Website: bh-photo
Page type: address-validator
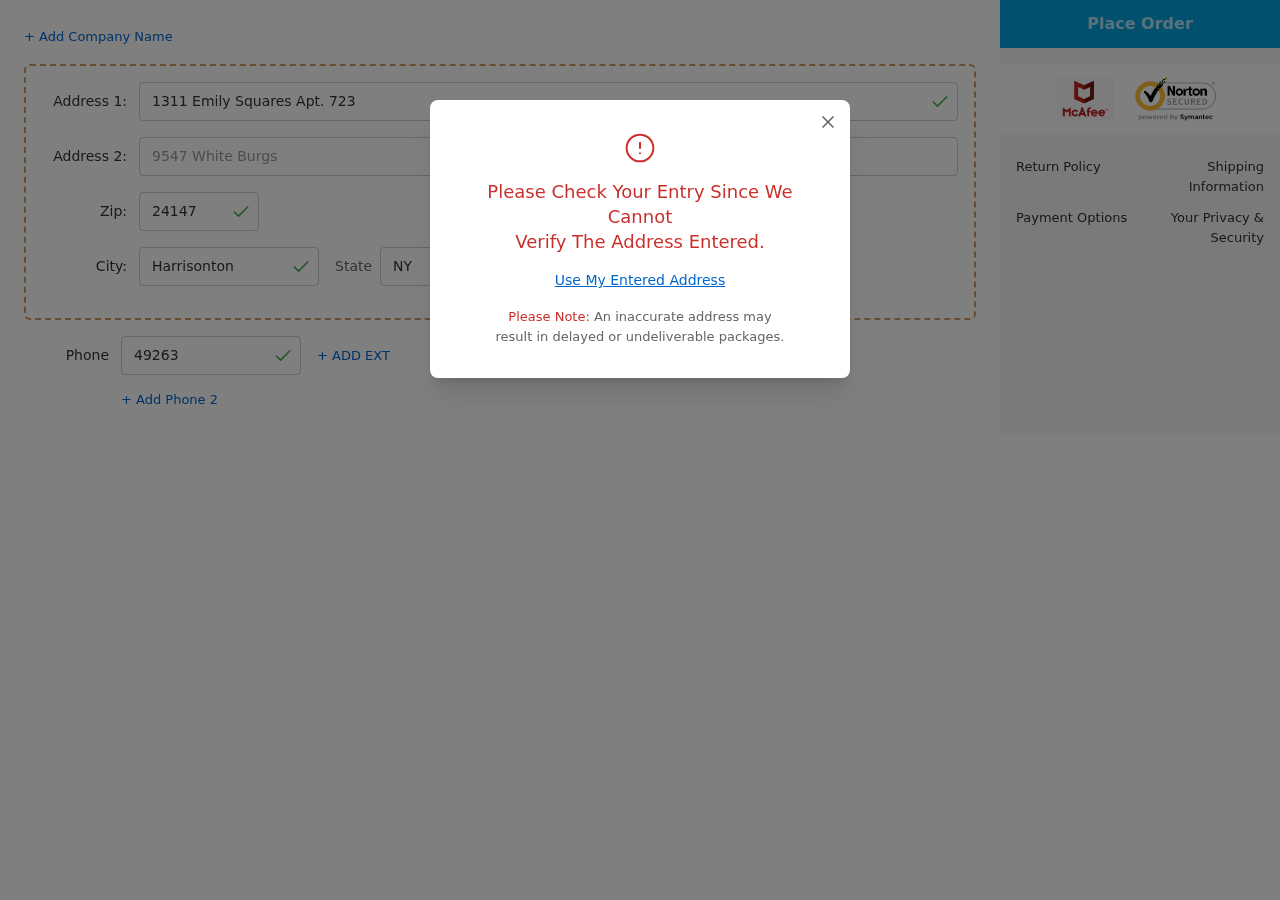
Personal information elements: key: PII_CITY
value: Harrisonton
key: PII_PHONE
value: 4926343714
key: PII_POSTCODE
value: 24147
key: PII_STATE_ABBR
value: NY
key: PII_STREET
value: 1311 Emily Squares Apt. 723
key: PII_STREET2
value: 9547 White Burgs